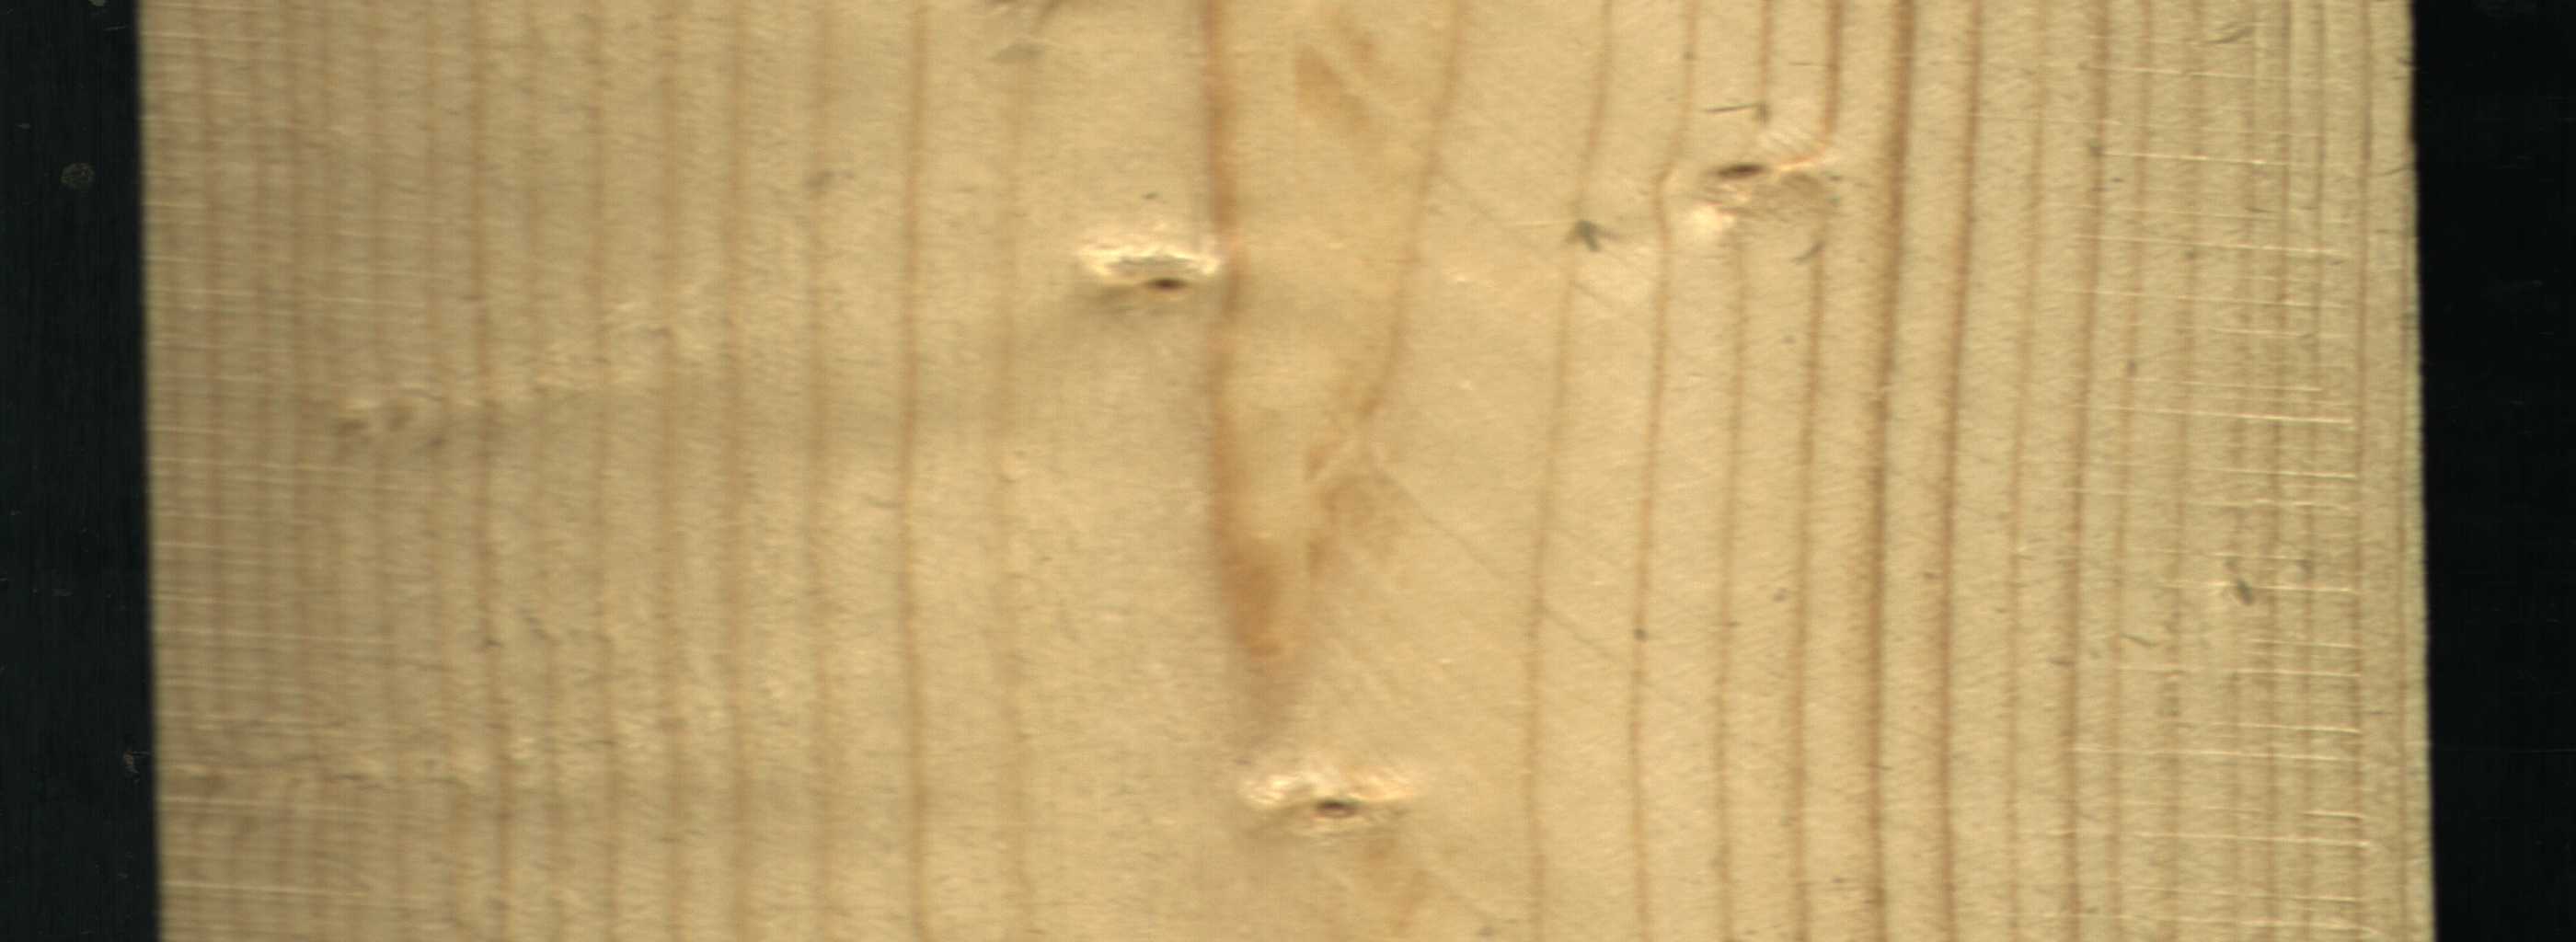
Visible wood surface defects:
Live_Knot
Live_Knot